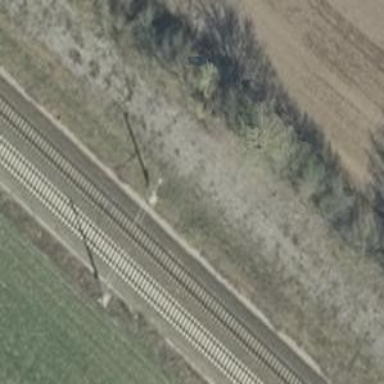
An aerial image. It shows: Milestone along the railway with catenary mast.